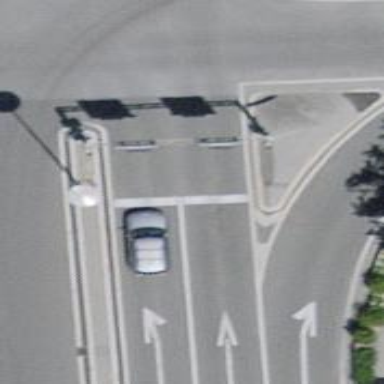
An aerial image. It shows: Road with traffic signals.